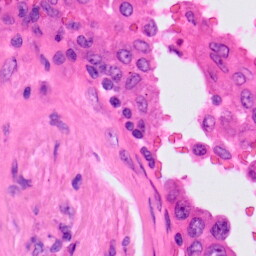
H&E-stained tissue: Lung